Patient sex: M
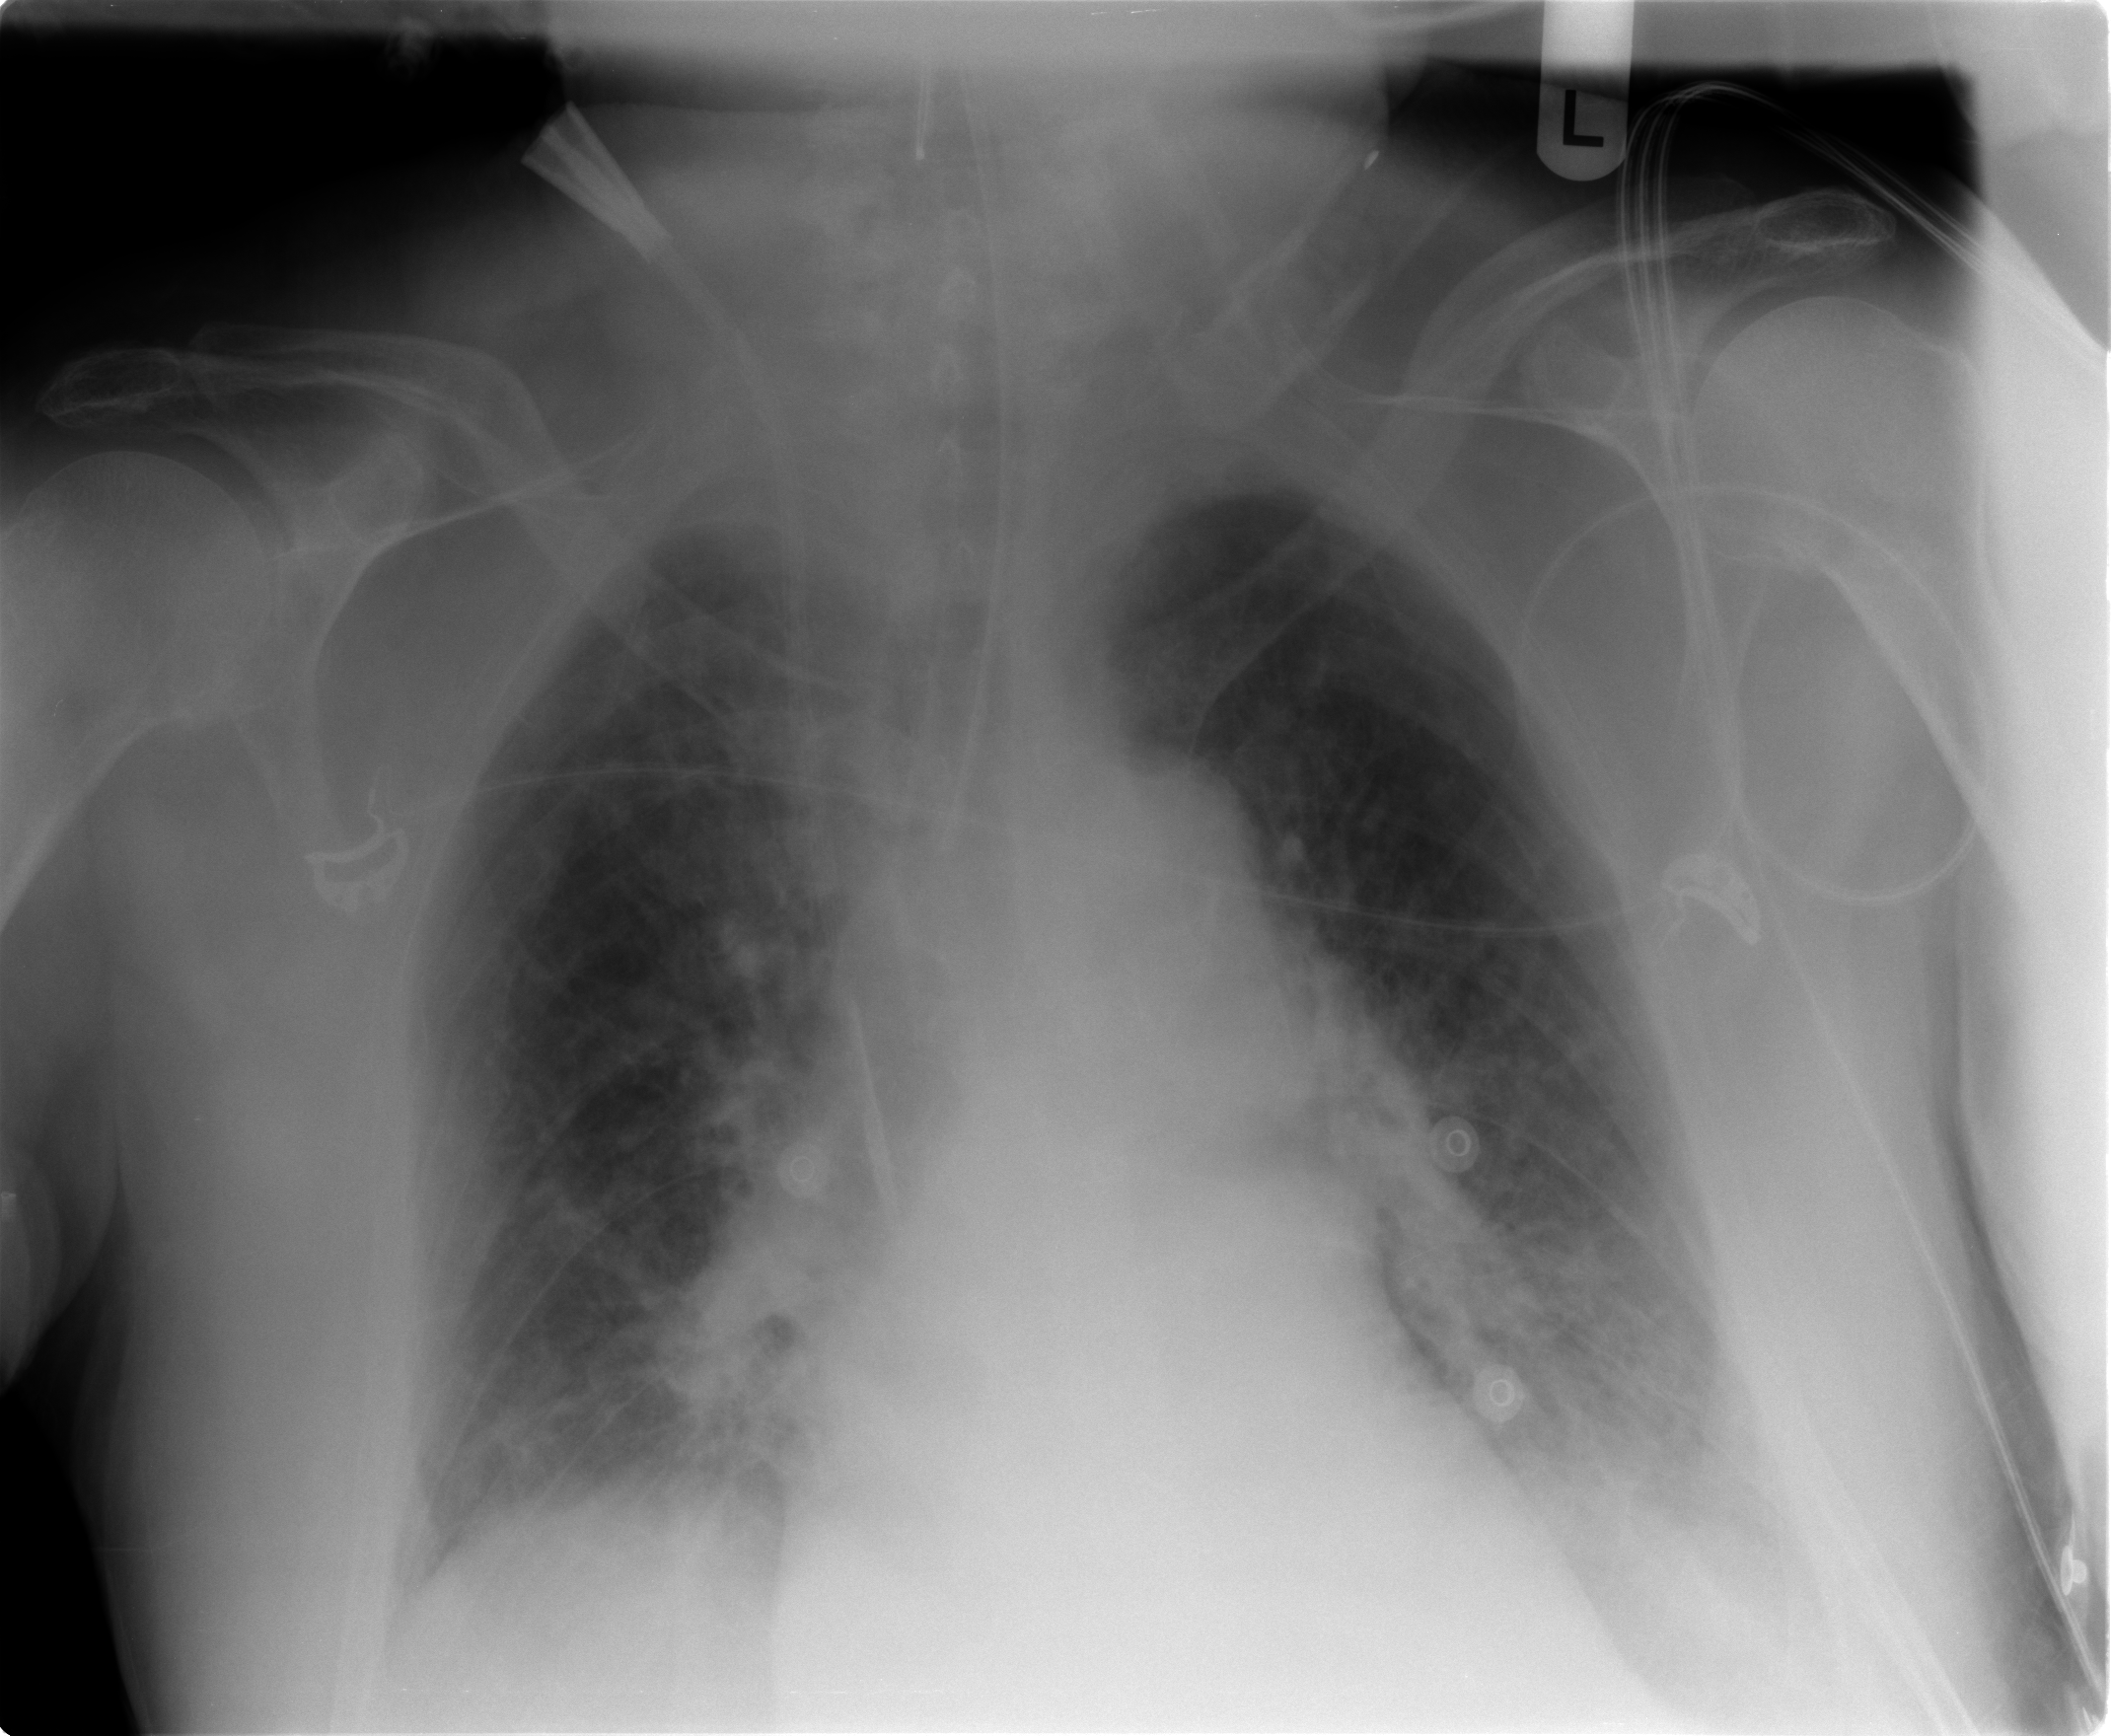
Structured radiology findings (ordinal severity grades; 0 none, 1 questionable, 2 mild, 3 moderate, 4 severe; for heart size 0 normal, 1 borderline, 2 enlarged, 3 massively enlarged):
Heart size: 0
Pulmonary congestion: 2
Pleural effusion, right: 0
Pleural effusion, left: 2
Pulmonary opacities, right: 2
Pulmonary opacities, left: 0
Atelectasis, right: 2
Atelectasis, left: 2